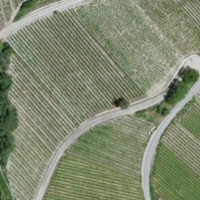
EUNIS habitat code: 40
Species observed at this site:
Erodium cicutarium